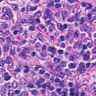
Metastatic tissue present: no